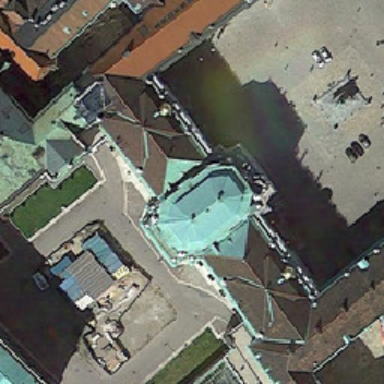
There are some cars near the church .